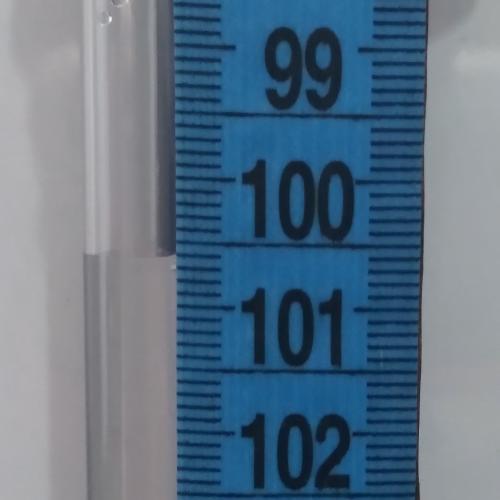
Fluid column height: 100.6 cm